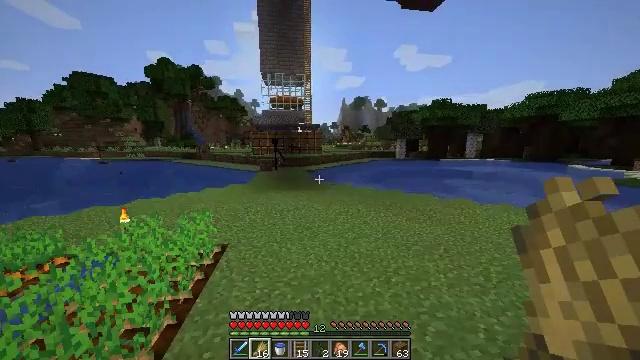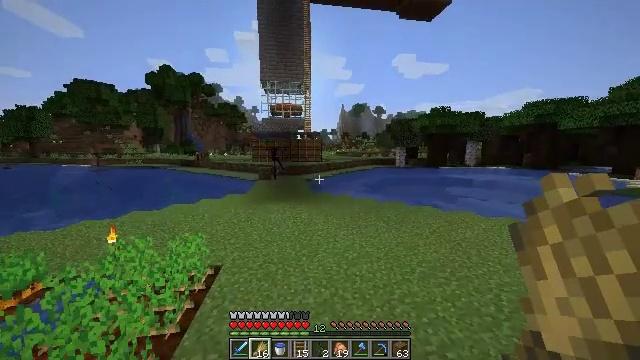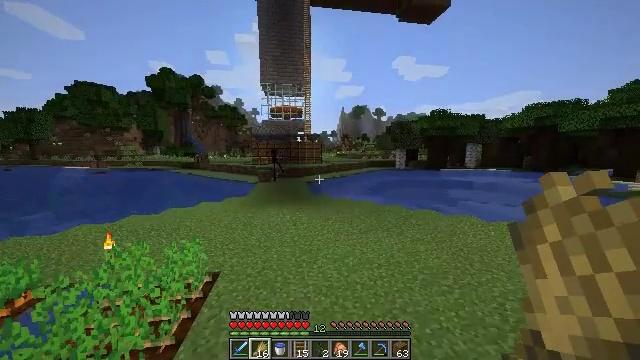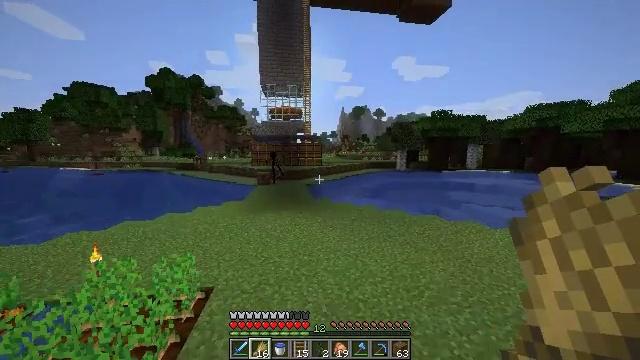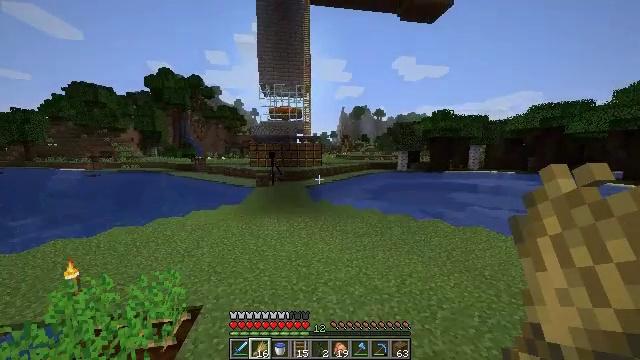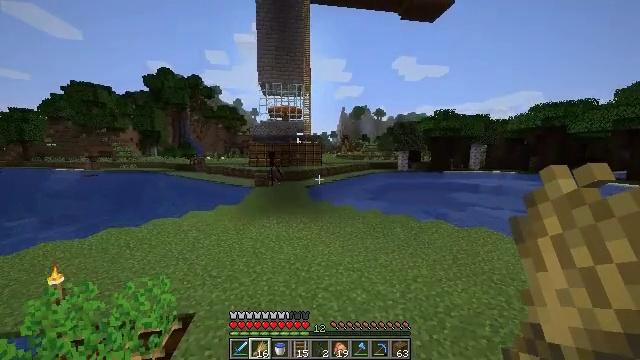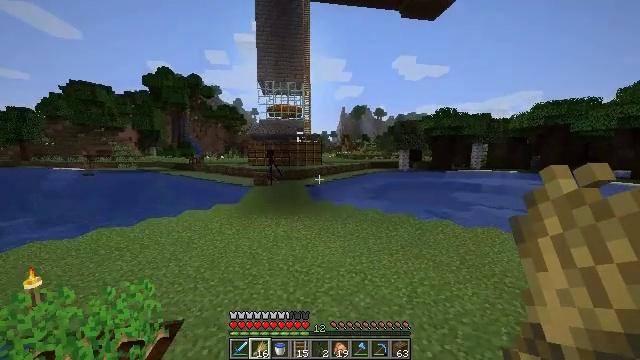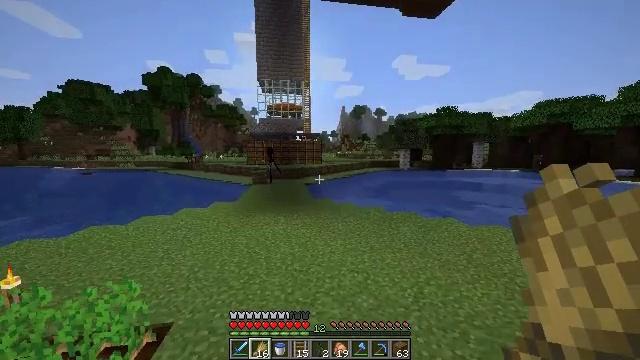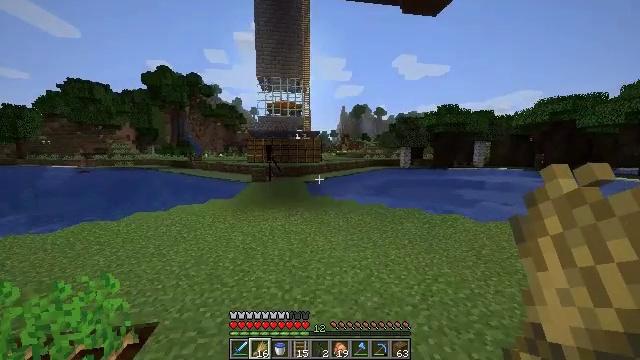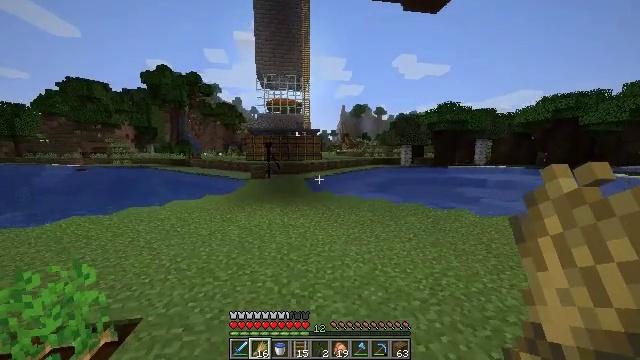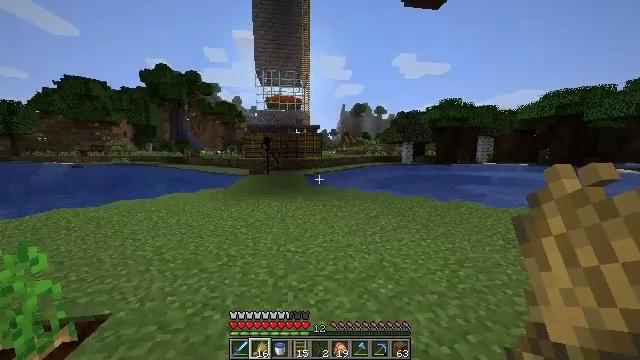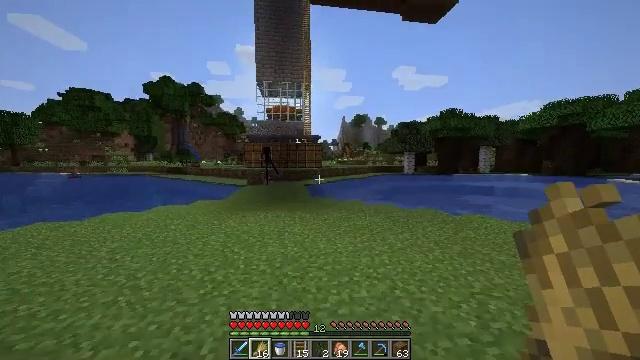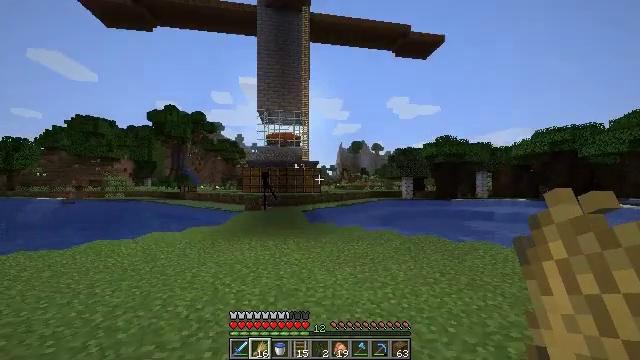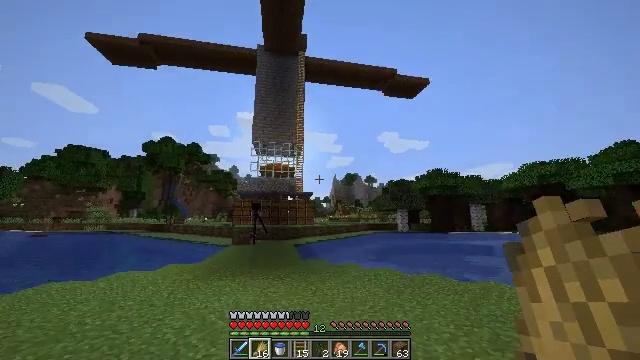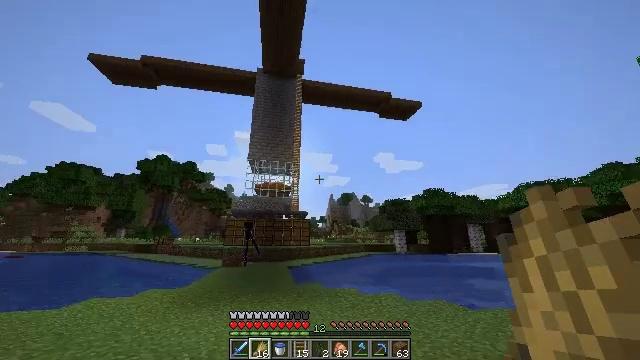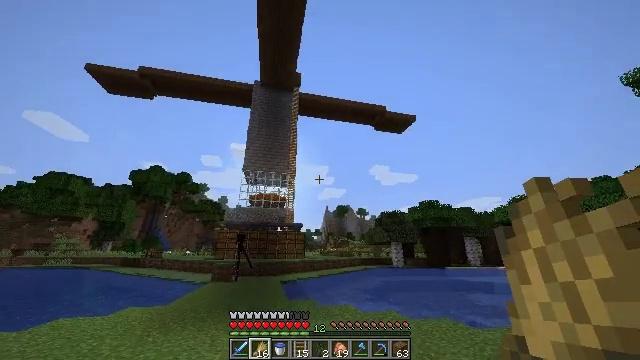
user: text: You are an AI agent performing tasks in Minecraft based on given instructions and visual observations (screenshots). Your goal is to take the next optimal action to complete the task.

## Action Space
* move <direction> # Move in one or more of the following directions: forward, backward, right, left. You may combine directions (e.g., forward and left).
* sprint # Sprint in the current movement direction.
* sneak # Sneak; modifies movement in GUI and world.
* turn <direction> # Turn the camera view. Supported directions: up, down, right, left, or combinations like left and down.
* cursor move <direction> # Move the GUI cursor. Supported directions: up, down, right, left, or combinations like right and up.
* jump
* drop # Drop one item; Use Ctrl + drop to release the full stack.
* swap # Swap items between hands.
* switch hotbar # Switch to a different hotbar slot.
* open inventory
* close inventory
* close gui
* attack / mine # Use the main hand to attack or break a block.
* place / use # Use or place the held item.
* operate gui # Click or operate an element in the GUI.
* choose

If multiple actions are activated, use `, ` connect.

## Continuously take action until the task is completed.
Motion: motion action
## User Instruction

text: Craft a piston.
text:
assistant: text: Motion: move forward, sprint, turn up, jump
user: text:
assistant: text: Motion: move forward, sprint, jump
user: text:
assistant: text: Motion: move forward, jump
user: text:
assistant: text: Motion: move forward, jump
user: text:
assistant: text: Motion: move forward, jump
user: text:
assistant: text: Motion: move forward, jump
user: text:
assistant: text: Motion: move forward, jump
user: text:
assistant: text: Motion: move forward, jump
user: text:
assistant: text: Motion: move forward, jump
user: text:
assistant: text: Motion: move forward, jump
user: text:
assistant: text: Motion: move forward, turn up
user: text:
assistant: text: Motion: move forward, turn up
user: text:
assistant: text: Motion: move forward, turn right and up
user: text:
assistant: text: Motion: move forward, turn right and up
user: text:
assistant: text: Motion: turn right and up
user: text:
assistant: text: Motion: no_op
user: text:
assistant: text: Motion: no_op
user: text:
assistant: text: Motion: no_op
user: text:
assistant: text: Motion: no_op
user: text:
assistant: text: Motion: no_op
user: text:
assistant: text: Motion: no_op
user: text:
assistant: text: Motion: no_op
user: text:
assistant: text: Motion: no_op
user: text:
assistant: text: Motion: no_op
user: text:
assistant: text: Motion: no_op
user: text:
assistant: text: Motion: no_op
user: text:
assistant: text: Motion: turn down
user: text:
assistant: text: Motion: turn left and down
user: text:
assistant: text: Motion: turn left and down
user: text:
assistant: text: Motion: turn left and down